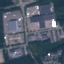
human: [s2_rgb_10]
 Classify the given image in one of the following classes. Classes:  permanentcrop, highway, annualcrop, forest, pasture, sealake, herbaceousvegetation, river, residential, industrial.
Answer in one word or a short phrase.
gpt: Industrial